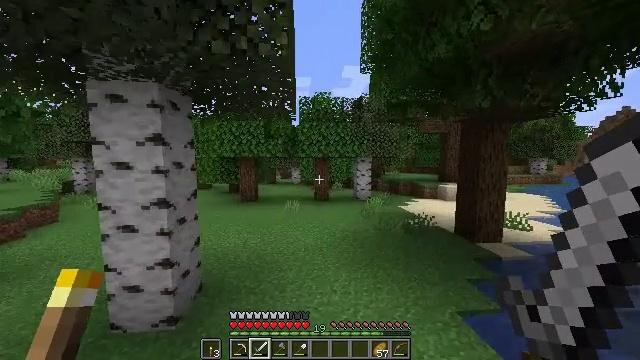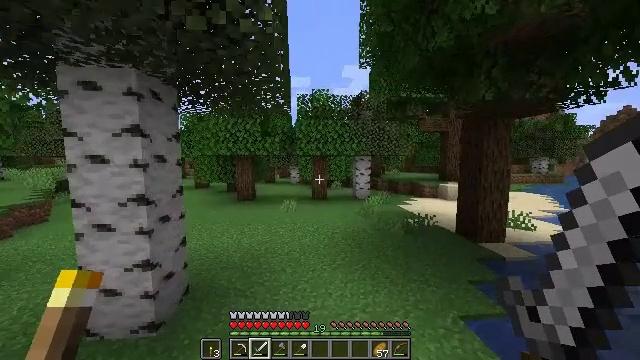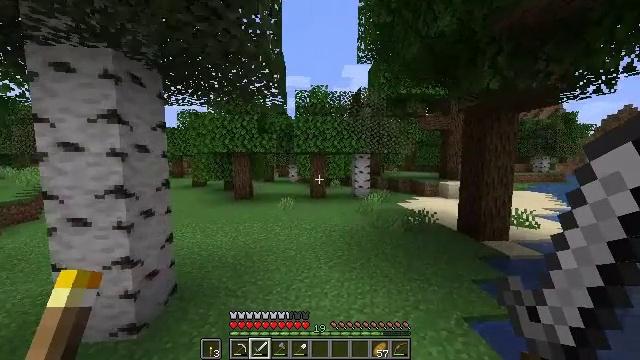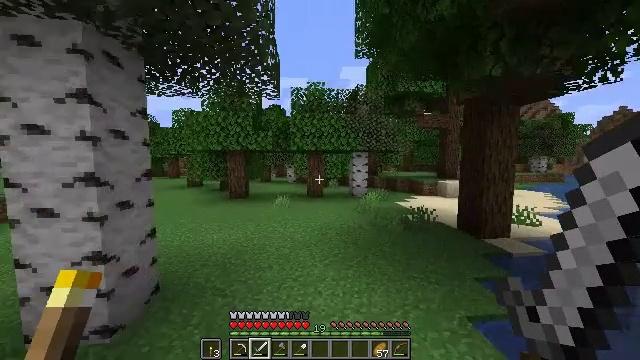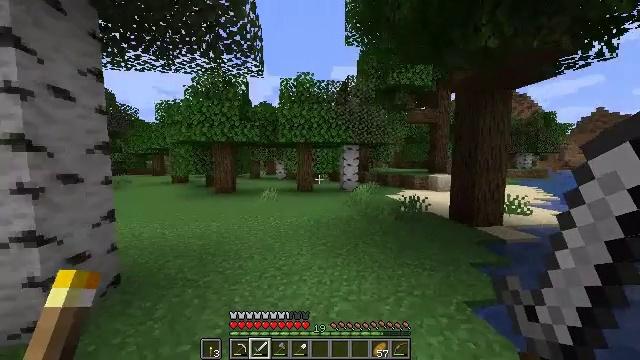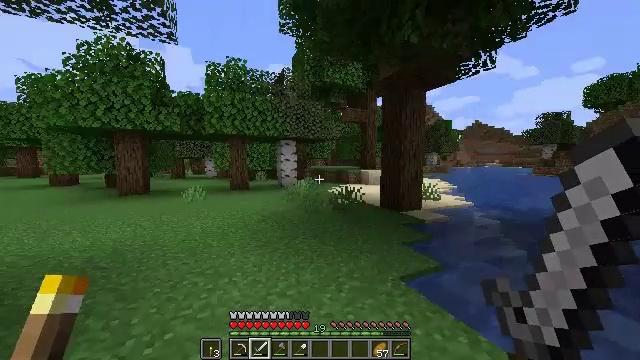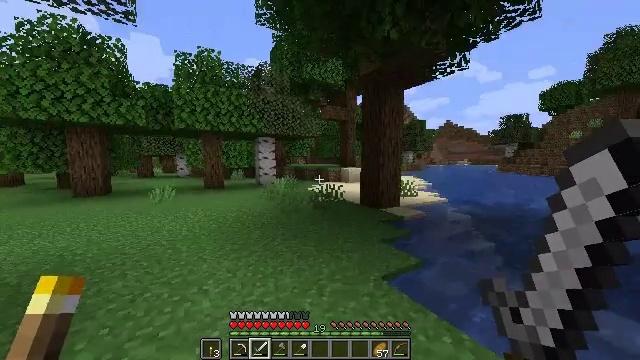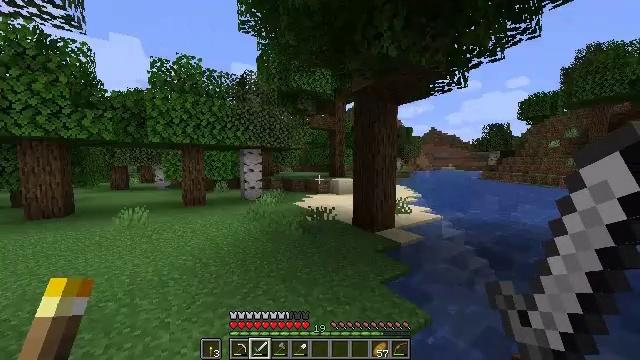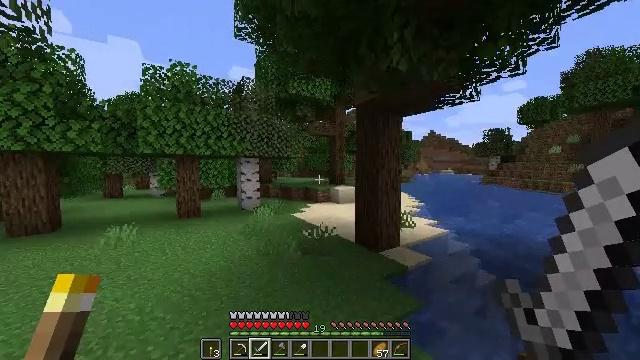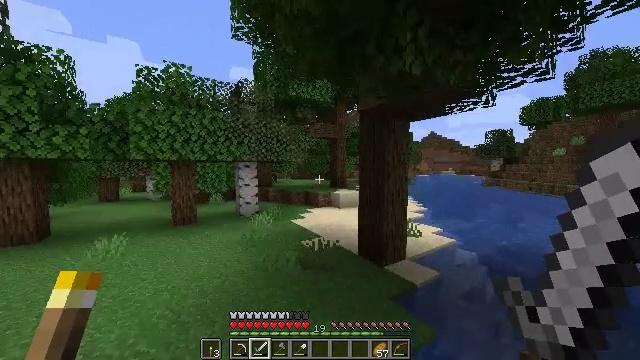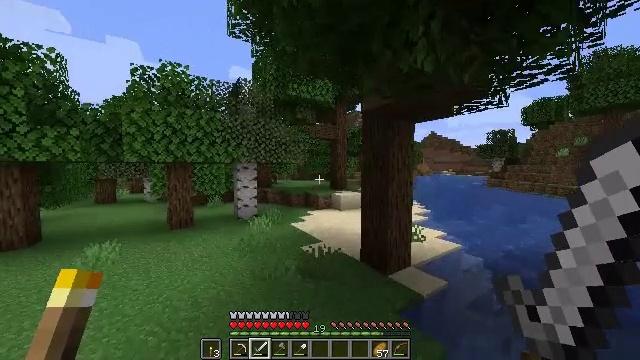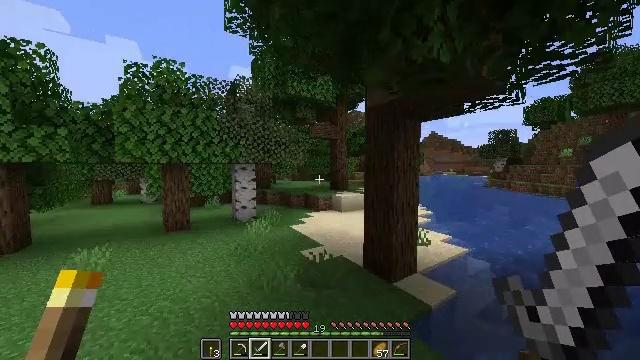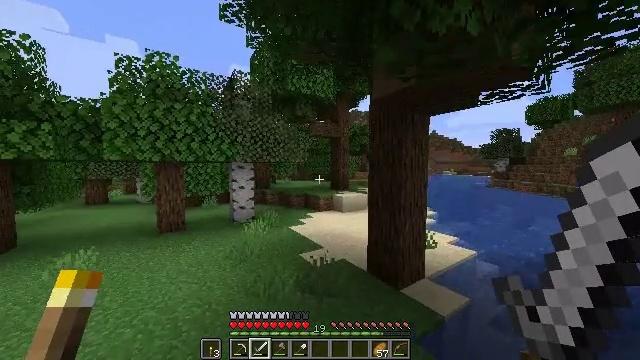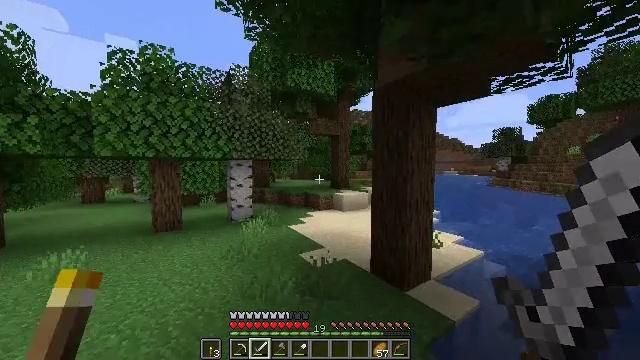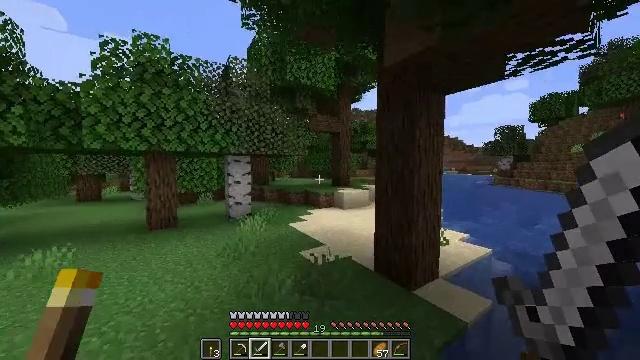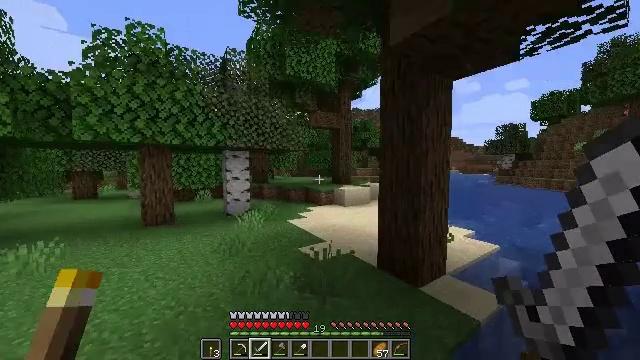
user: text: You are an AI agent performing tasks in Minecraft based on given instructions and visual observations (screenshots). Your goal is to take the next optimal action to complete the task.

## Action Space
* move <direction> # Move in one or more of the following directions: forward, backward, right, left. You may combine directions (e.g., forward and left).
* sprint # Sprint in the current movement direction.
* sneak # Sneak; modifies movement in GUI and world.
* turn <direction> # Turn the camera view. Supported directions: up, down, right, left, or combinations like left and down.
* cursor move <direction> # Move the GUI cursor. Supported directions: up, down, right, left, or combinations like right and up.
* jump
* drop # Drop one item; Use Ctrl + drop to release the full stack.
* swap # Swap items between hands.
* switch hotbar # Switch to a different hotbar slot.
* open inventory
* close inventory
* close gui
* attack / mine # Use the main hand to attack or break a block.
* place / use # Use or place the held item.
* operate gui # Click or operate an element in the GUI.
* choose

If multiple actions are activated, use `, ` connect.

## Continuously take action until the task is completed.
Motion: motion action
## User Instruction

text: Gather grass block for landscaping.
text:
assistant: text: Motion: move forward, sprint, jump
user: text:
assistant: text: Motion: move forward, sprint, jump
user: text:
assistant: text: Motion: move forward, sprint, jump
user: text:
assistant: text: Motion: move forward, sprint, turn right, jump
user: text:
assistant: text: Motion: move forward, sprint, turn right, jump
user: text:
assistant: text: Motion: move forward, sprint, turn right, jump
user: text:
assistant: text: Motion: move forward, sprint, turn right and up, jump
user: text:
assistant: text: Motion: move forward, sprint, jump
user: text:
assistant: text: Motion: move forward, sprint, jump
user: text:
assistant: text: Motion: move forward, sprint, jump
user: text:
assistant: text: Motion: move forward, sprint, jump
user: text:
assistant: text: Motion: move forward, sprint, jump
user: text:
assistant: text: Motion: move forward, sprint, jump
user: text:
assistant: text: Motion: move forward, sprint, jump
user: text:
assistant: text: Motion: move forward, sprint, jump
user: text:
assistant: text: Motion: move forward, sprint, turn right and down, jump
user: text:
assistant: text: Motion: move forward, sprint, turn right, jump
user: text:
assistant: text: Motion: move forward, sprint, jump
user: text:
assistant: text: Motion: move forward, sprint, jump
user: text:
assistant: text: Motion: move forward, sprint, turn right, jump
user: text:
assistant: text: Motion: move forward, sprint, turn right, jump
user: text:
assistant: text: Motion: move forward, sprint, jump
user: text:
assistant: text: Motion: move forward, sprint, jump
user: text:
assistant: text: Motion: move forward, sprint, jump
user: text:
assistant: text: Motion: move forward, sprint, jump
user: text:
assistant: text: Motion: move forward, sprint, jump
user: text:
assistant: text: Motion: move forward, sprint, jump
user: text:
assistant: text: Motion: move forward, sprint, jump
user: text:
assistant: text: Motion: move forward, sprint, jump
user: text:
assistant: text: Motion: move forward, sprint, jump